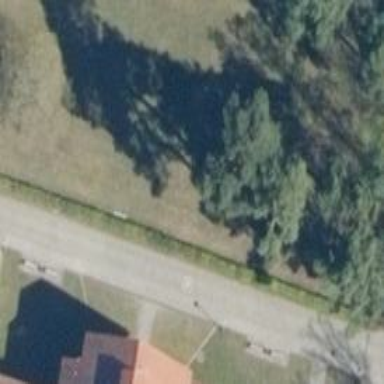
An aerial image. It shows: Evergreen tree with needle-leaved leaves.